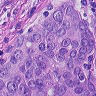
Metastatic tissue present: yes